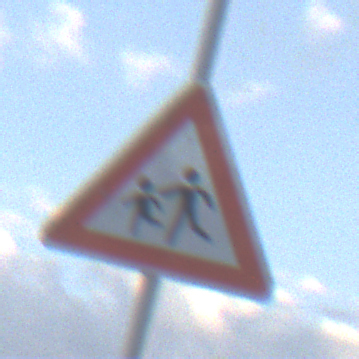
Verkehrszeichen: KinderRechts
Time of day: SunriseSunset
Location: Outdoor (Nature)
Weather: PartlyCloudy
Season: NotSpecified
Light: Natural